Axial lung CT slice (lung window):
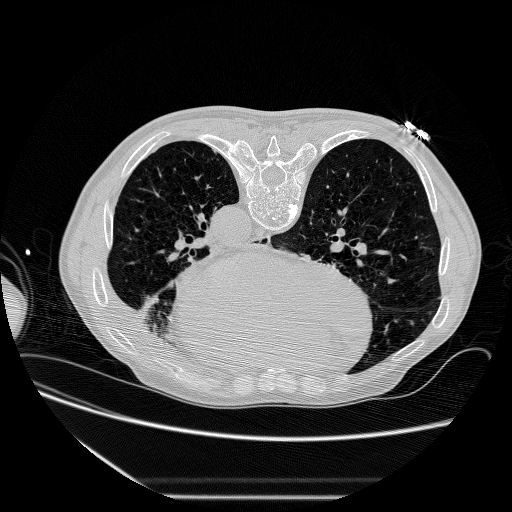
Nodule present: no